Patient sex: M
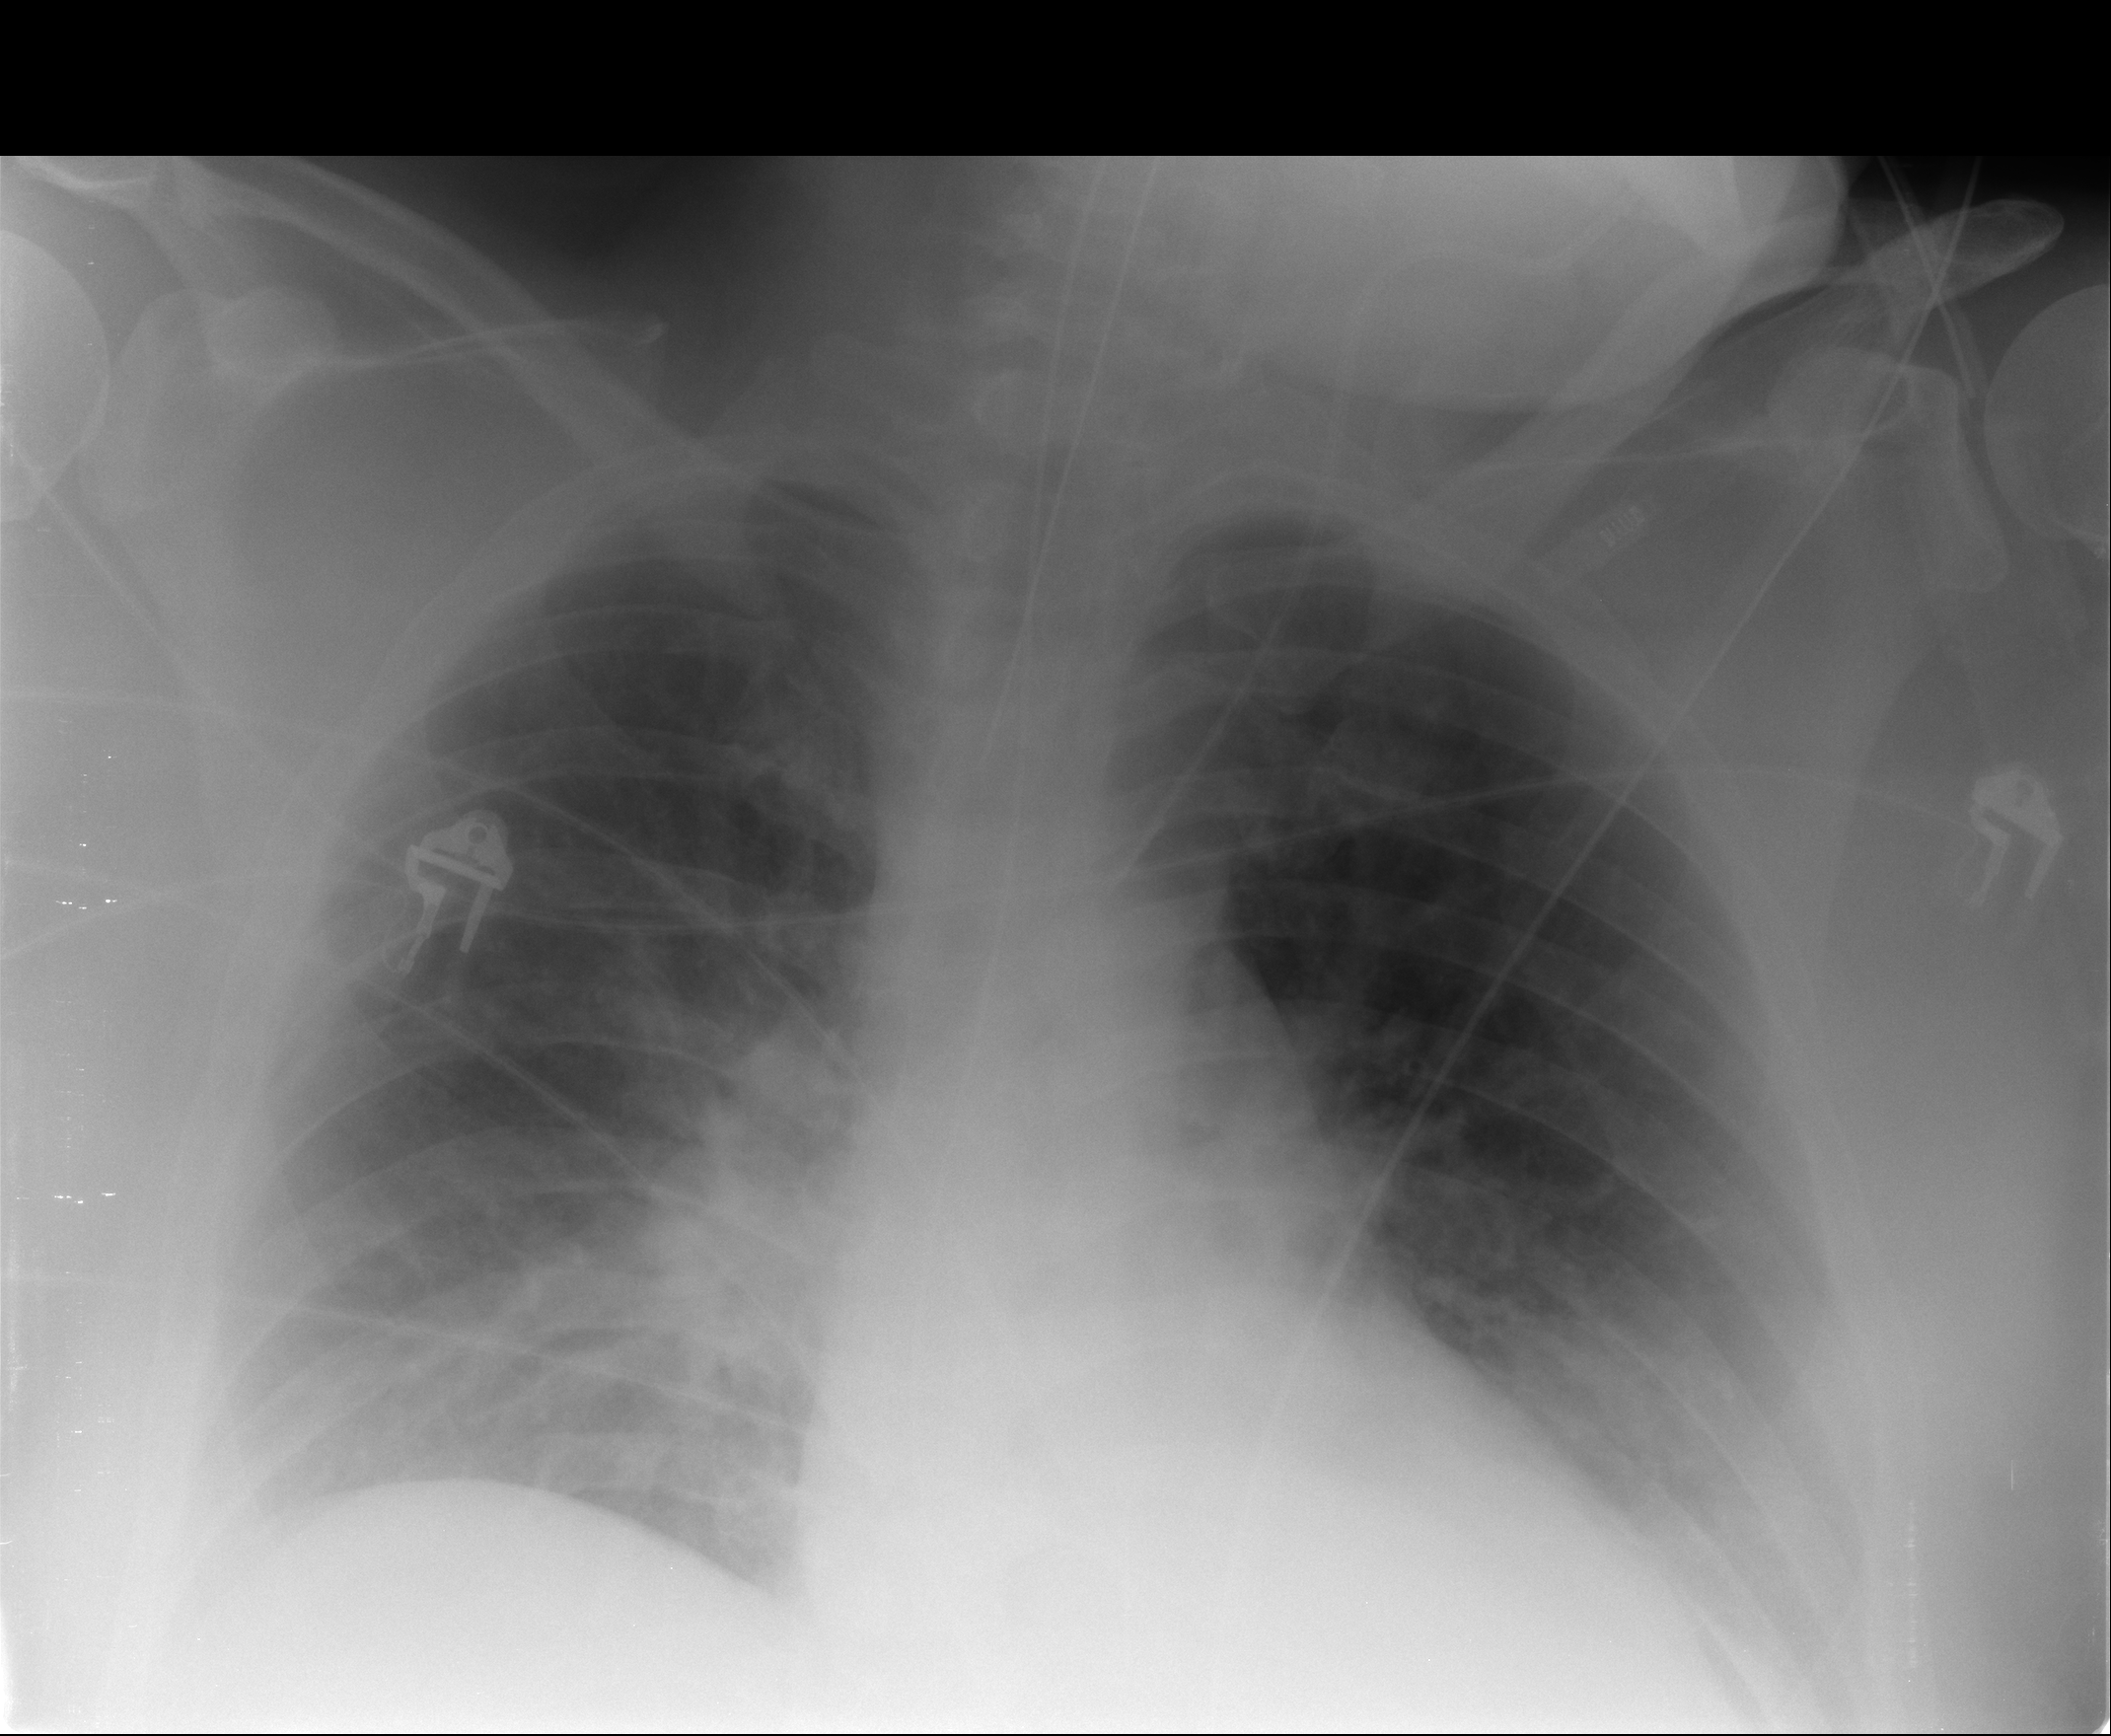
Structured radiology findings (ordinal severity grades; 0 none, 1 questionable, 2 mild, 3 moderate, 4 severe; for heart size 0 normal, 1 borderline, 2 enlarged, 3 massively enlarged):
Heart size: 1
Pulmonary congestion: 1
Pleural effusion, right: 0
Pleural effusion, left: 2
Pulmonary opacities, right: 0
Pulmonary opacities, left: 2
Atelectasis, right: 2
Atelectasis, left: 2